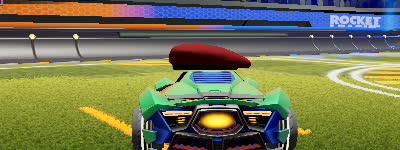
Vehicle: werewolf